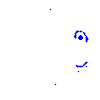
Particle: pion